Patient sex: F
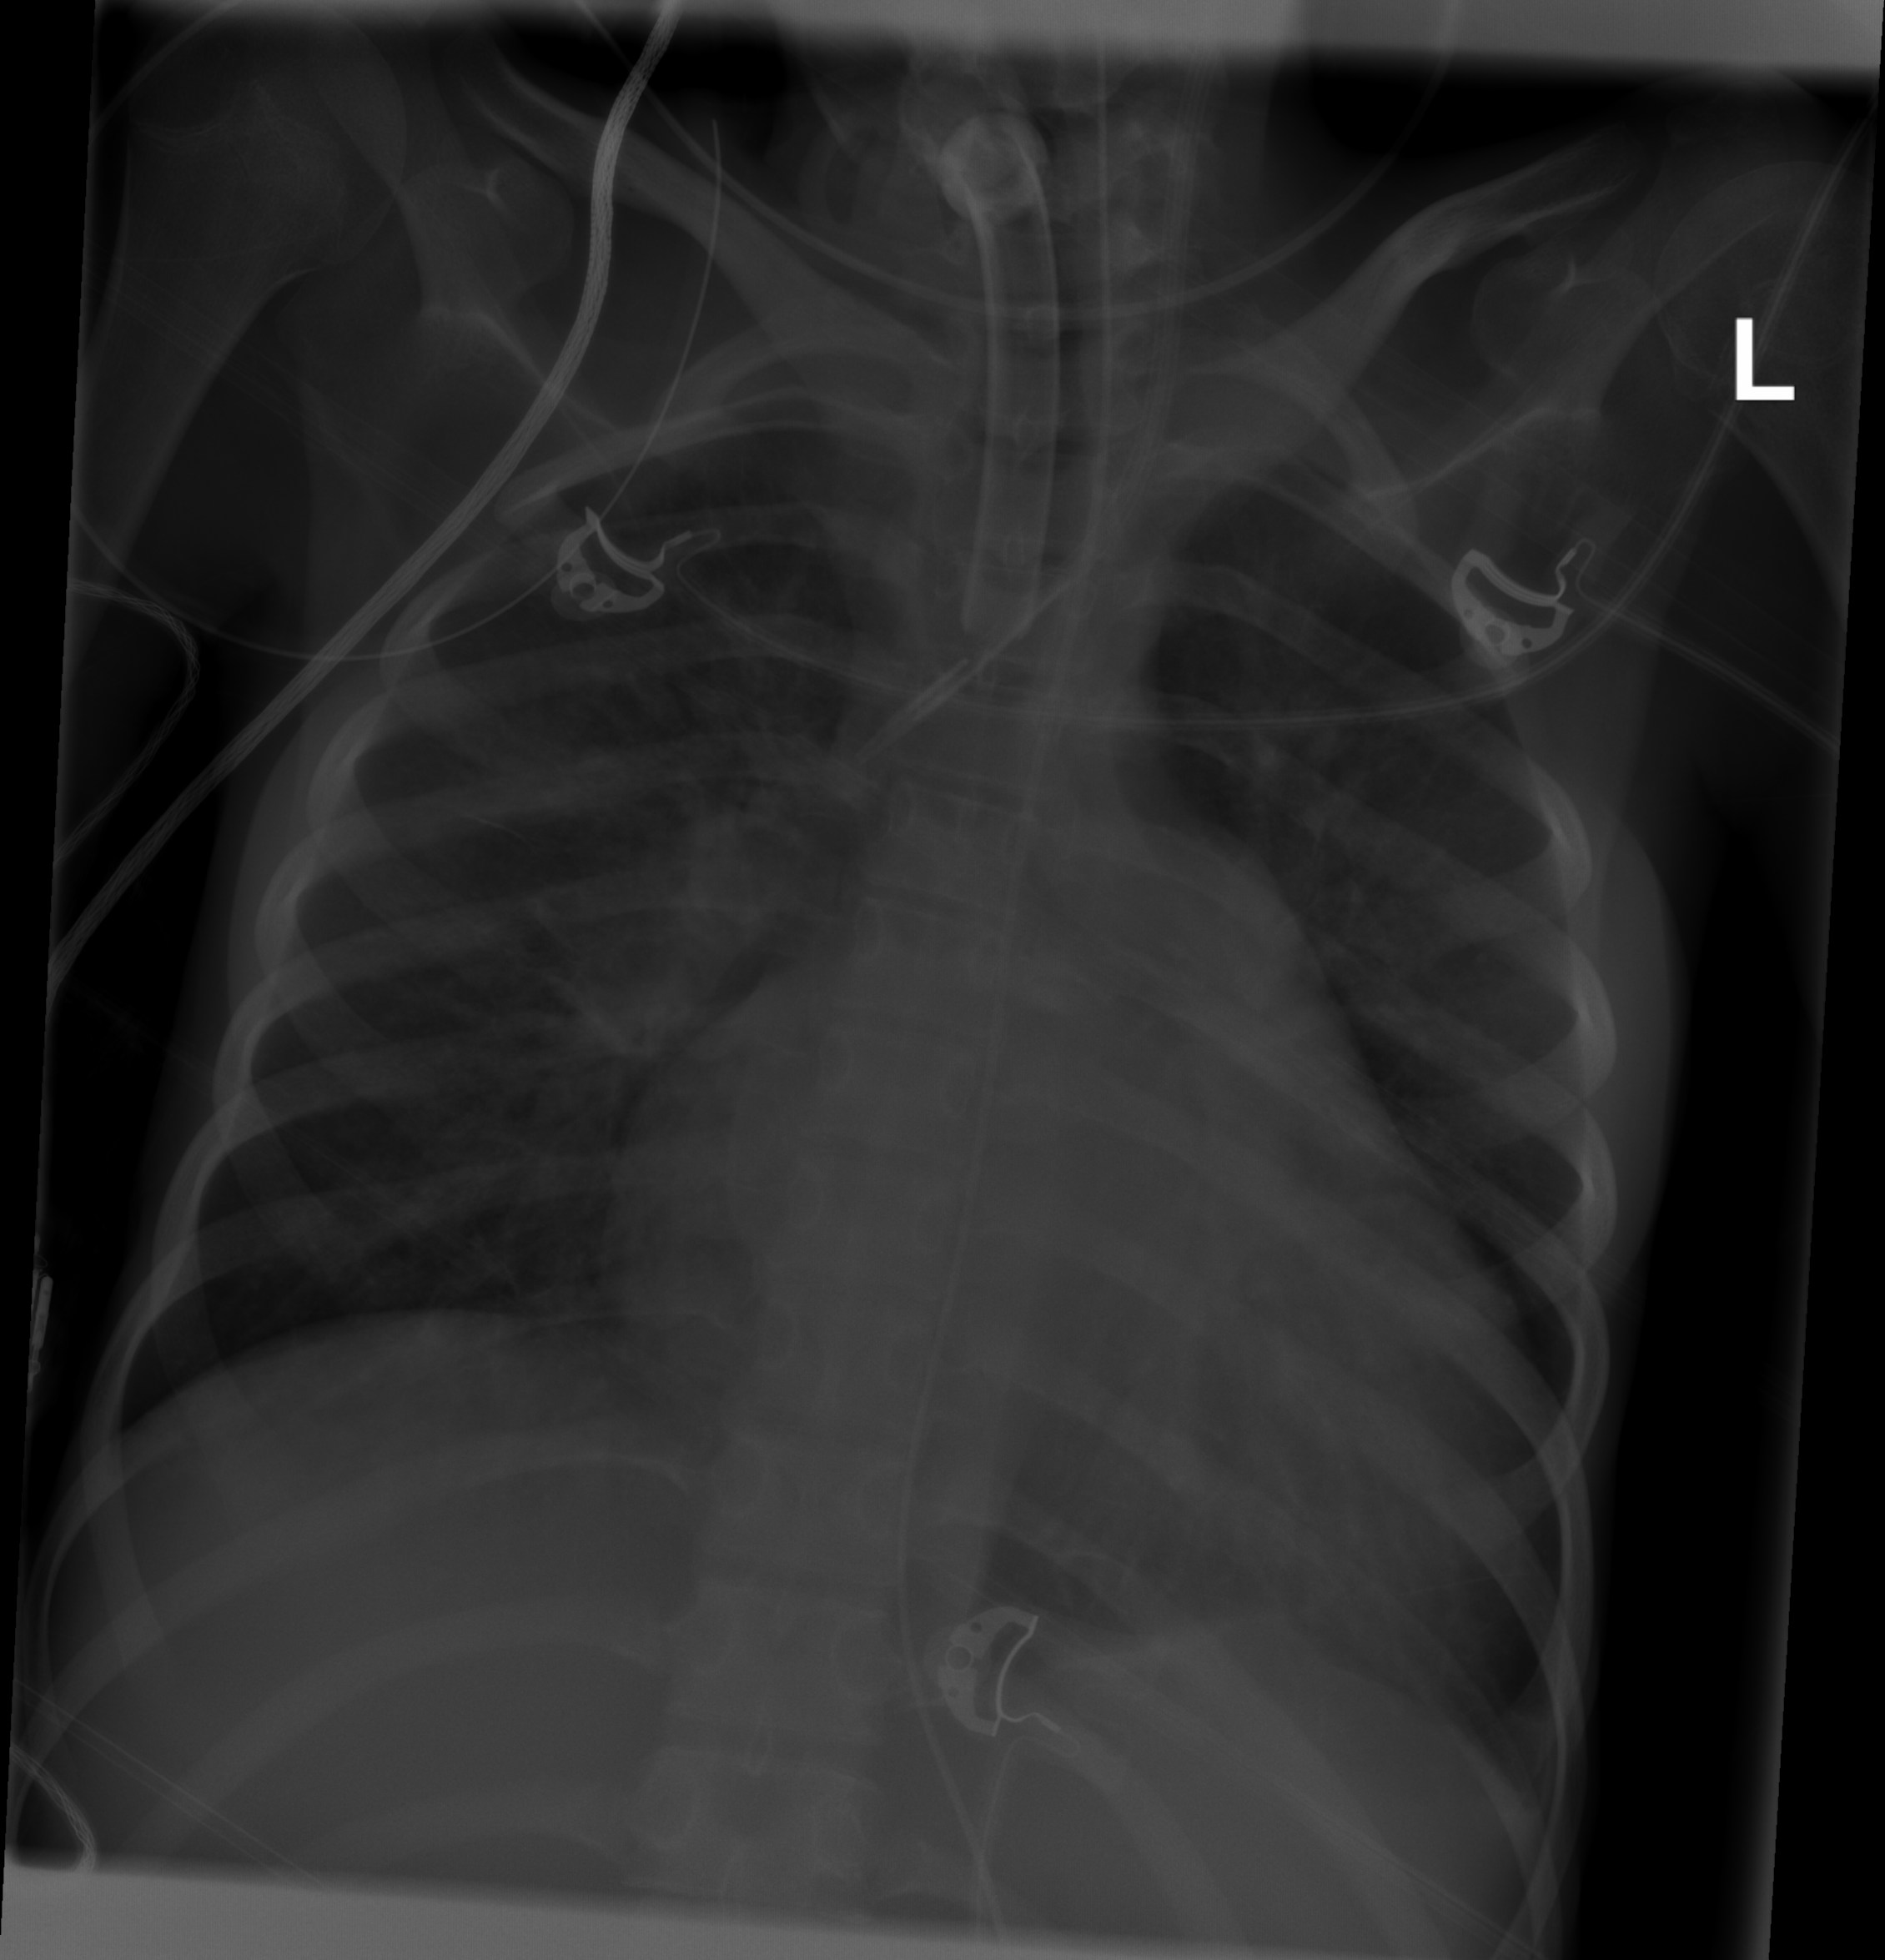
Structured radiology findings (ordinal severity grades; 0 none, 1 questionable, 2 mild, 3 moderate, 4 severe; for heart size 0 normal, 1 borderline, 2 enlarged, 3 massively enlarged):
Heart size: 2
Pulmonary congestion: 2
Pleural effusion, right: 0
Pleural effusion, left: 2
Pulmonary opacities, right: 3
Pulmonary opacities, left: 2
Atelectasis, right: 0
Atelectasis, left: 0